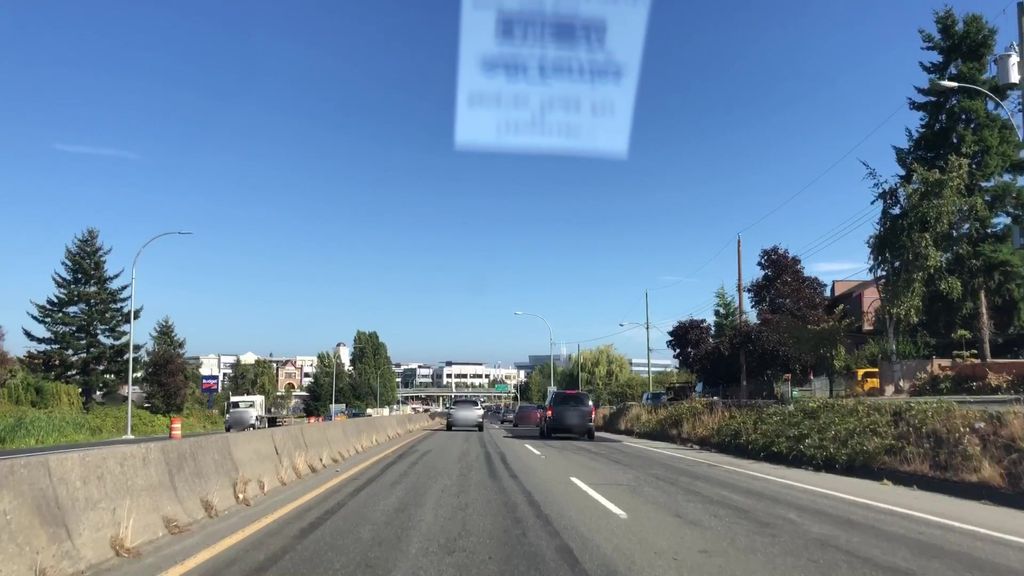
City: victoria